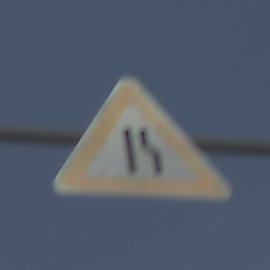
Verkehrszeichen: EinseitigVerengteFahrbahnRechts
Umgebung: Outdoor, Nature
Tageszeit: MorningAfternoon
Wetter: PartlyCloudy
Licht: Natural
Jahreszeit: NotSpecified
Kontrast: HighContrast